Question: Using the code posted <URL>, I created a nice hierarchical clustering:

Let's say the the dendrogram on the left was created by doing something like
'''
Y = sch.linkage(D, method='average') # D is a distance matrix
cutoff = 0.5*max(Y[:,2])
Z = sch.dendrogram(Y, orientation='right', color_threshold=cutoff)
'''
Now To simplify this situation, ignore the clustering on the top, and focus only on the dendrogram on the left of the matrix.
This information should be stored in the dendrogram 'Z' stored variable. There is a function that should do just what I want called 'fcluster' (see documentation <URL>. Any ideas?
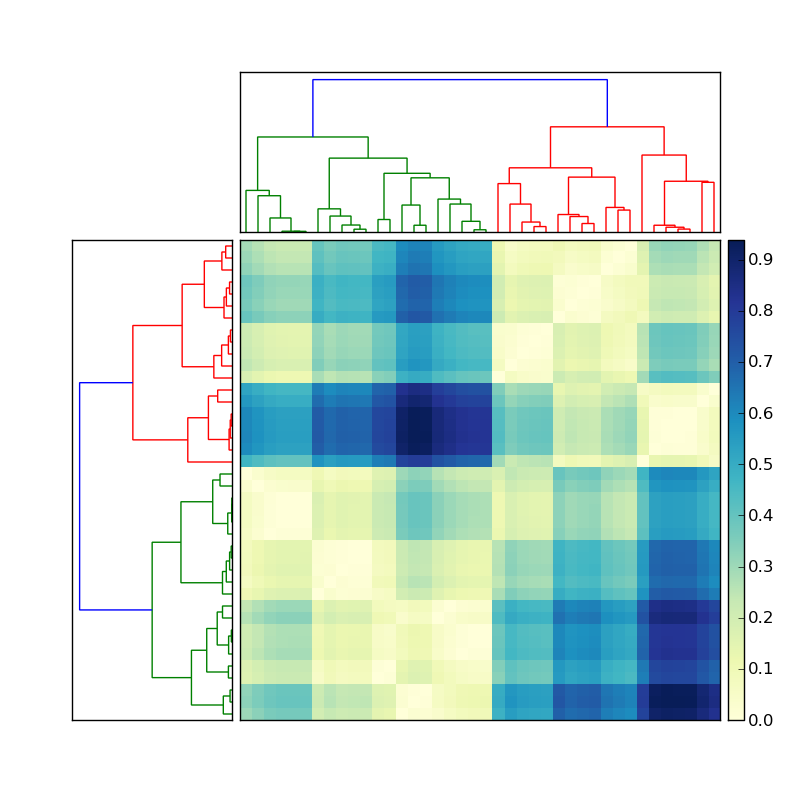
Answer: I think you're on the right track. Let's try this:
'''
import scipy
import scipy.cluster.hierarchy as sch
X = scipy.randn(100, 2) # 100 2-dimensional observations
d = sch.distance.pdist(X) # vector of (100 choose 2) pairwise distances
L = sch.linkage(d, method='complete')
ind = sch.fcluster(L, 0.5*d.max(), 'distance')
'''
'ind' will give you cluster indices for each of the 100 input observations. 'ind' depends on what 'method' you used in 'linkage'. Try 'method=single', 'complete', and 'average'. Then note how 'ind' differs.
Example:
'''
In [59]: L = sch.linkage(d, method='complete')
In [60]: sch.fcluster(L, 0.5*d.max(), 'distance')
Out[60]:
array([5, 4, 2, 2, 5, 5, 1, 5, 5, 2, 5, 2, 5, 5, 1, 1, 5, 5, 4, 2, 5, 2, 5,
2, 5, 3, 5, 3, 5, 5, 5, 5, 5, 5, 5, 2, 2, 5, 5, 4, 1, 4, 5, 2, 1, 4,
2, 4, 2, 2, 5, 5, 5, 2, 5, 5, 3, 5, 5, 4, 5, 4, 5, 3, 5, 3, 5, 5, 5,
2, 3, 5, 5, 4, 5, 5, 2, 2, 5, 2, 2, 4, 1, 2, 1, 5, 2, 5, 5, 5, 1, 5,
4, 2, 4, 5, 2, 4, 4, 2])
In [61]: L = sch.linkage(d, method='single')
In [62]: sch.fcluster(L, 0.5*d.max(), 'distance')
Out[62]:
array([1, 1, 1, 1, 1, 1, 1, 1, 1, 1, 1, 1, 1, 1, 1, 1, 1, 1, 1, 1, 1, 1, 1,
1, 1, 1, 1, 1, 1, 1, 1, 1, 1, 1, 1, 1, 1, 1, 1, 1, 1, 1, 1, 1, 1, 1,
1, 1, 1, 1, 1, 1, 1, 1, 1, 1, 1, 1, 1, 1, 1, 1, 1, 1, 1, 1, 1, 1, 1,
1, 1, 1, 1, 1, 1, 1, 1, 1, 1, 1, 1, 1, 1, 1, 1, 1, 1, 1, 1, 1, 1, 1,
1, 1, 1, 1, 1, 1, 1, 1])
'''
'scipy.cluster.hierarchy' sure is confusing. In your link, I don't even recognize my own code!